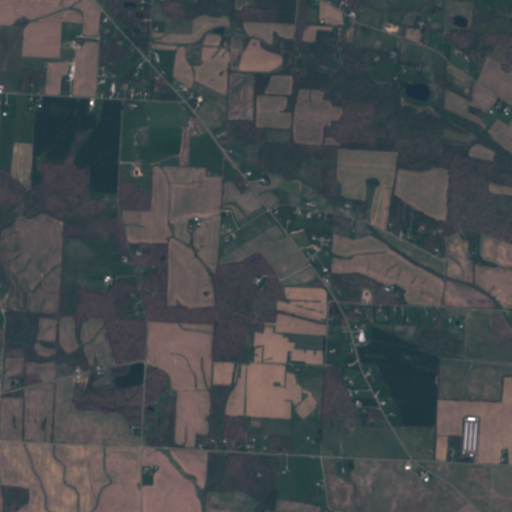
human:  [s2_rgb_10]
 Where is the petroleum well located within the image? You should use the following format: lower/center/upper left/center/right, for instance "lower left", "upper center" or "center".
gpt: The petroleum well is located in the lower right of the image.
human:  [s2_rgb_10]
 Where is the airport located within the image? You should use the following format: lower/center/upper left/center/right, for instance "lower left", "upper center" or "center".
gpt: There is no airport in the image.